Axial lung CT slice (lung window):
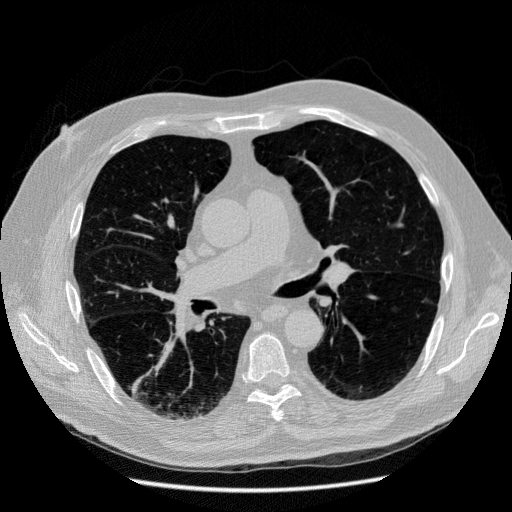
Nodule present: no